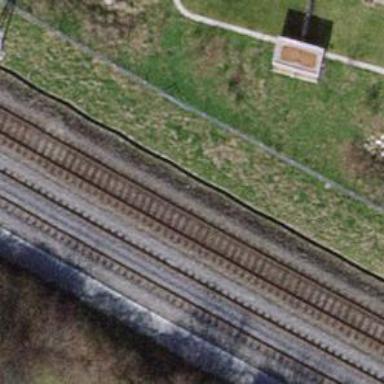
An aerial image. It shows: Single-track electrified railway with contact line.